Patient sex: M
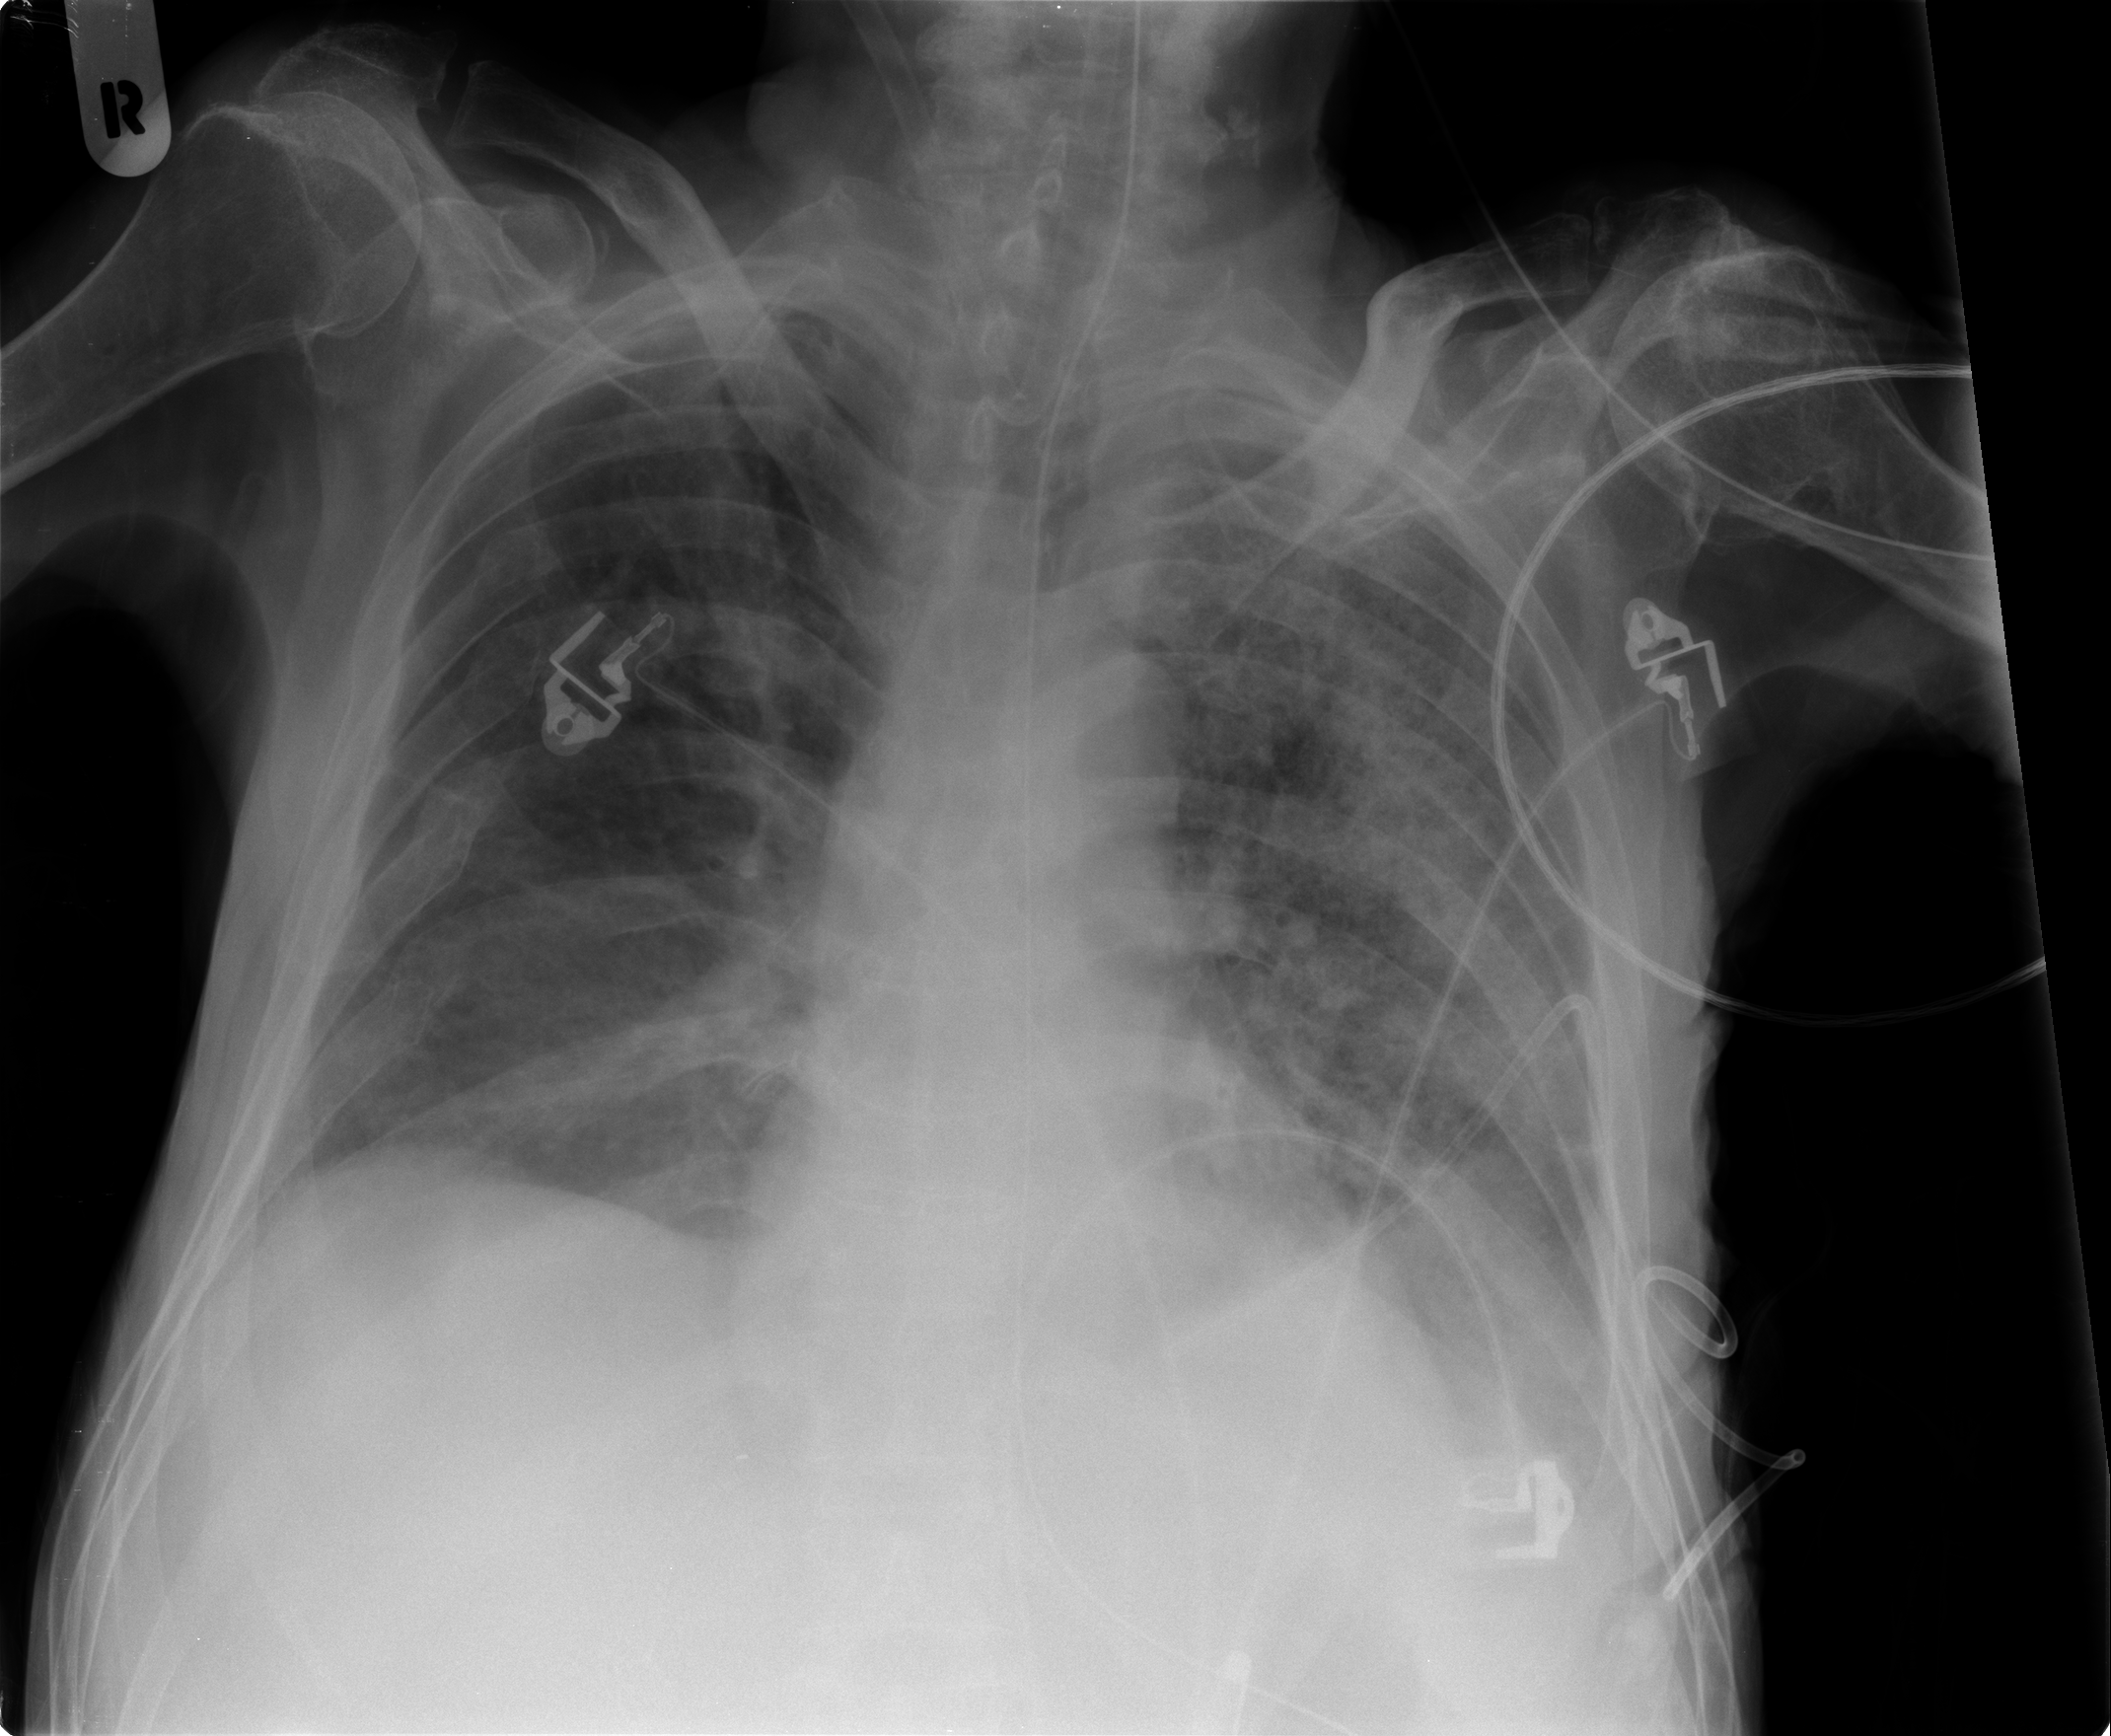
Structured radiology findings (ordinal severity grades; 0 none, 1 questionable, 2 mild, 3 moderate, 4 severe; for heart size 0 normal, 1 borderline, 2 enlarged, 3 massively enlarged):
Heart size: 0
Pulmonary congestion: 0
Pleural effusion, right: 1
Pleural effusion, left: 3
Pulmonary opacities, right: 0
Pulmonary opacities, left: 3
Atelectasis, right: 2
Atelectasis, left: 3